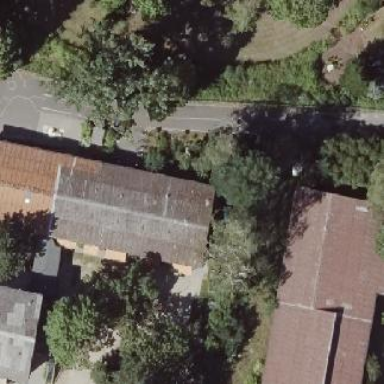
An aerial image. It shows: Kindergarten building.